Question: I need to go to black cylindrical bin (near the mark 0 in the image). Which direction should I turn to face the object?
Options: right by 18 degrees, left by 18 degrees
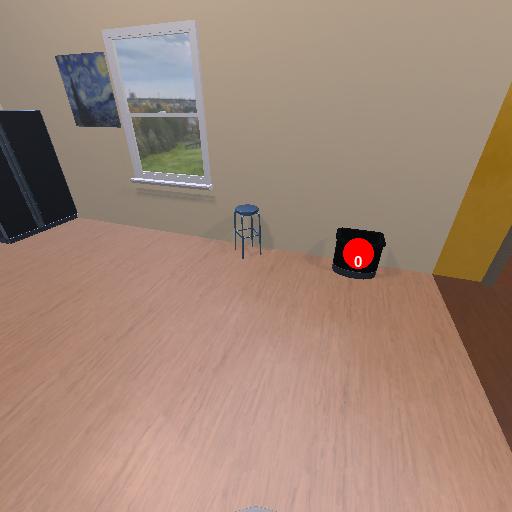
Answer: right by 18 degrees